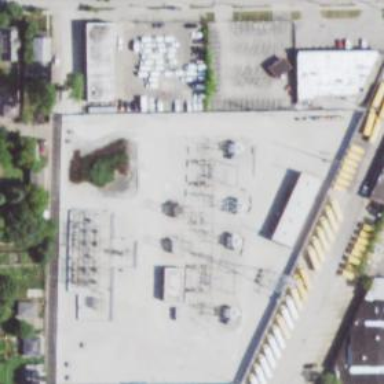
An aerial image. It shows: Outdoor distribution substation.